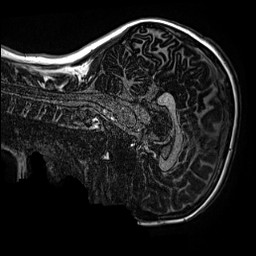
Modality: MP2RAGE
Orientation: sagittal
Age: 13
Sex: male
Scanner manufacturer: siemens
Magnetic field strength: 3 T
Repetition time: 4 s
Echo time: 0.00299 s